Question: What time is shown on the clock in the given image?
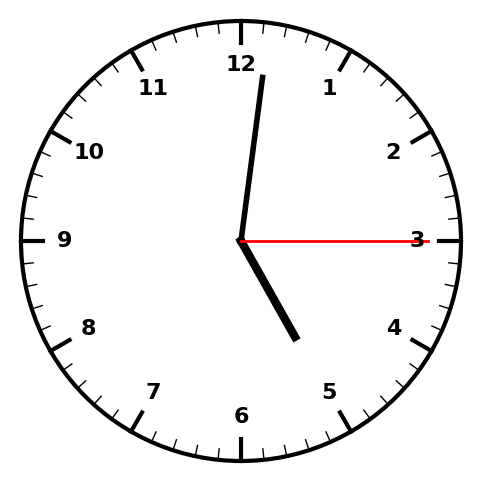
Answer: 05:01:15